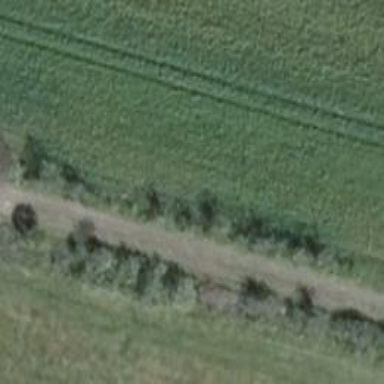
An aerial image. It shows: Row of deciduous broadleaved trees.